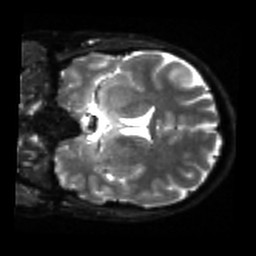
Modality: sbref
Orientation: coronal
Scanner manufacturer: siemens
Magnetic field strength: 3 T
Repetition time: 4 s
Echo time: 0.0594 s